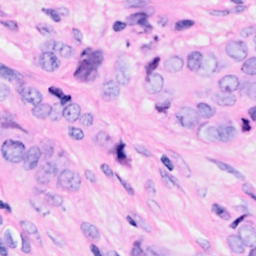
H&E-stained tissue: Breast